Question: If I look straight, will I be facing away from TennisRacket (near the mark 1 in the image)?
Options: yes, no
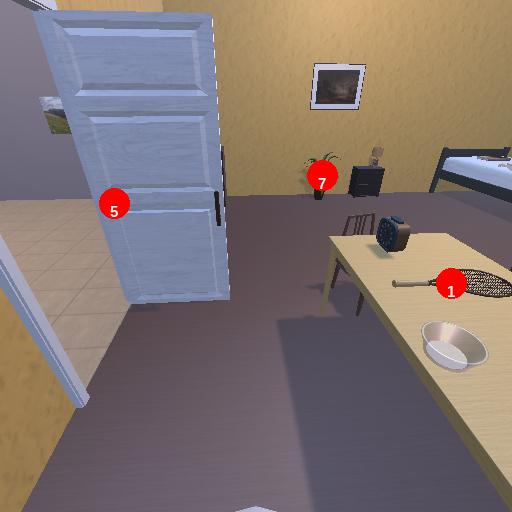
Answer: yes